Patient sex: M
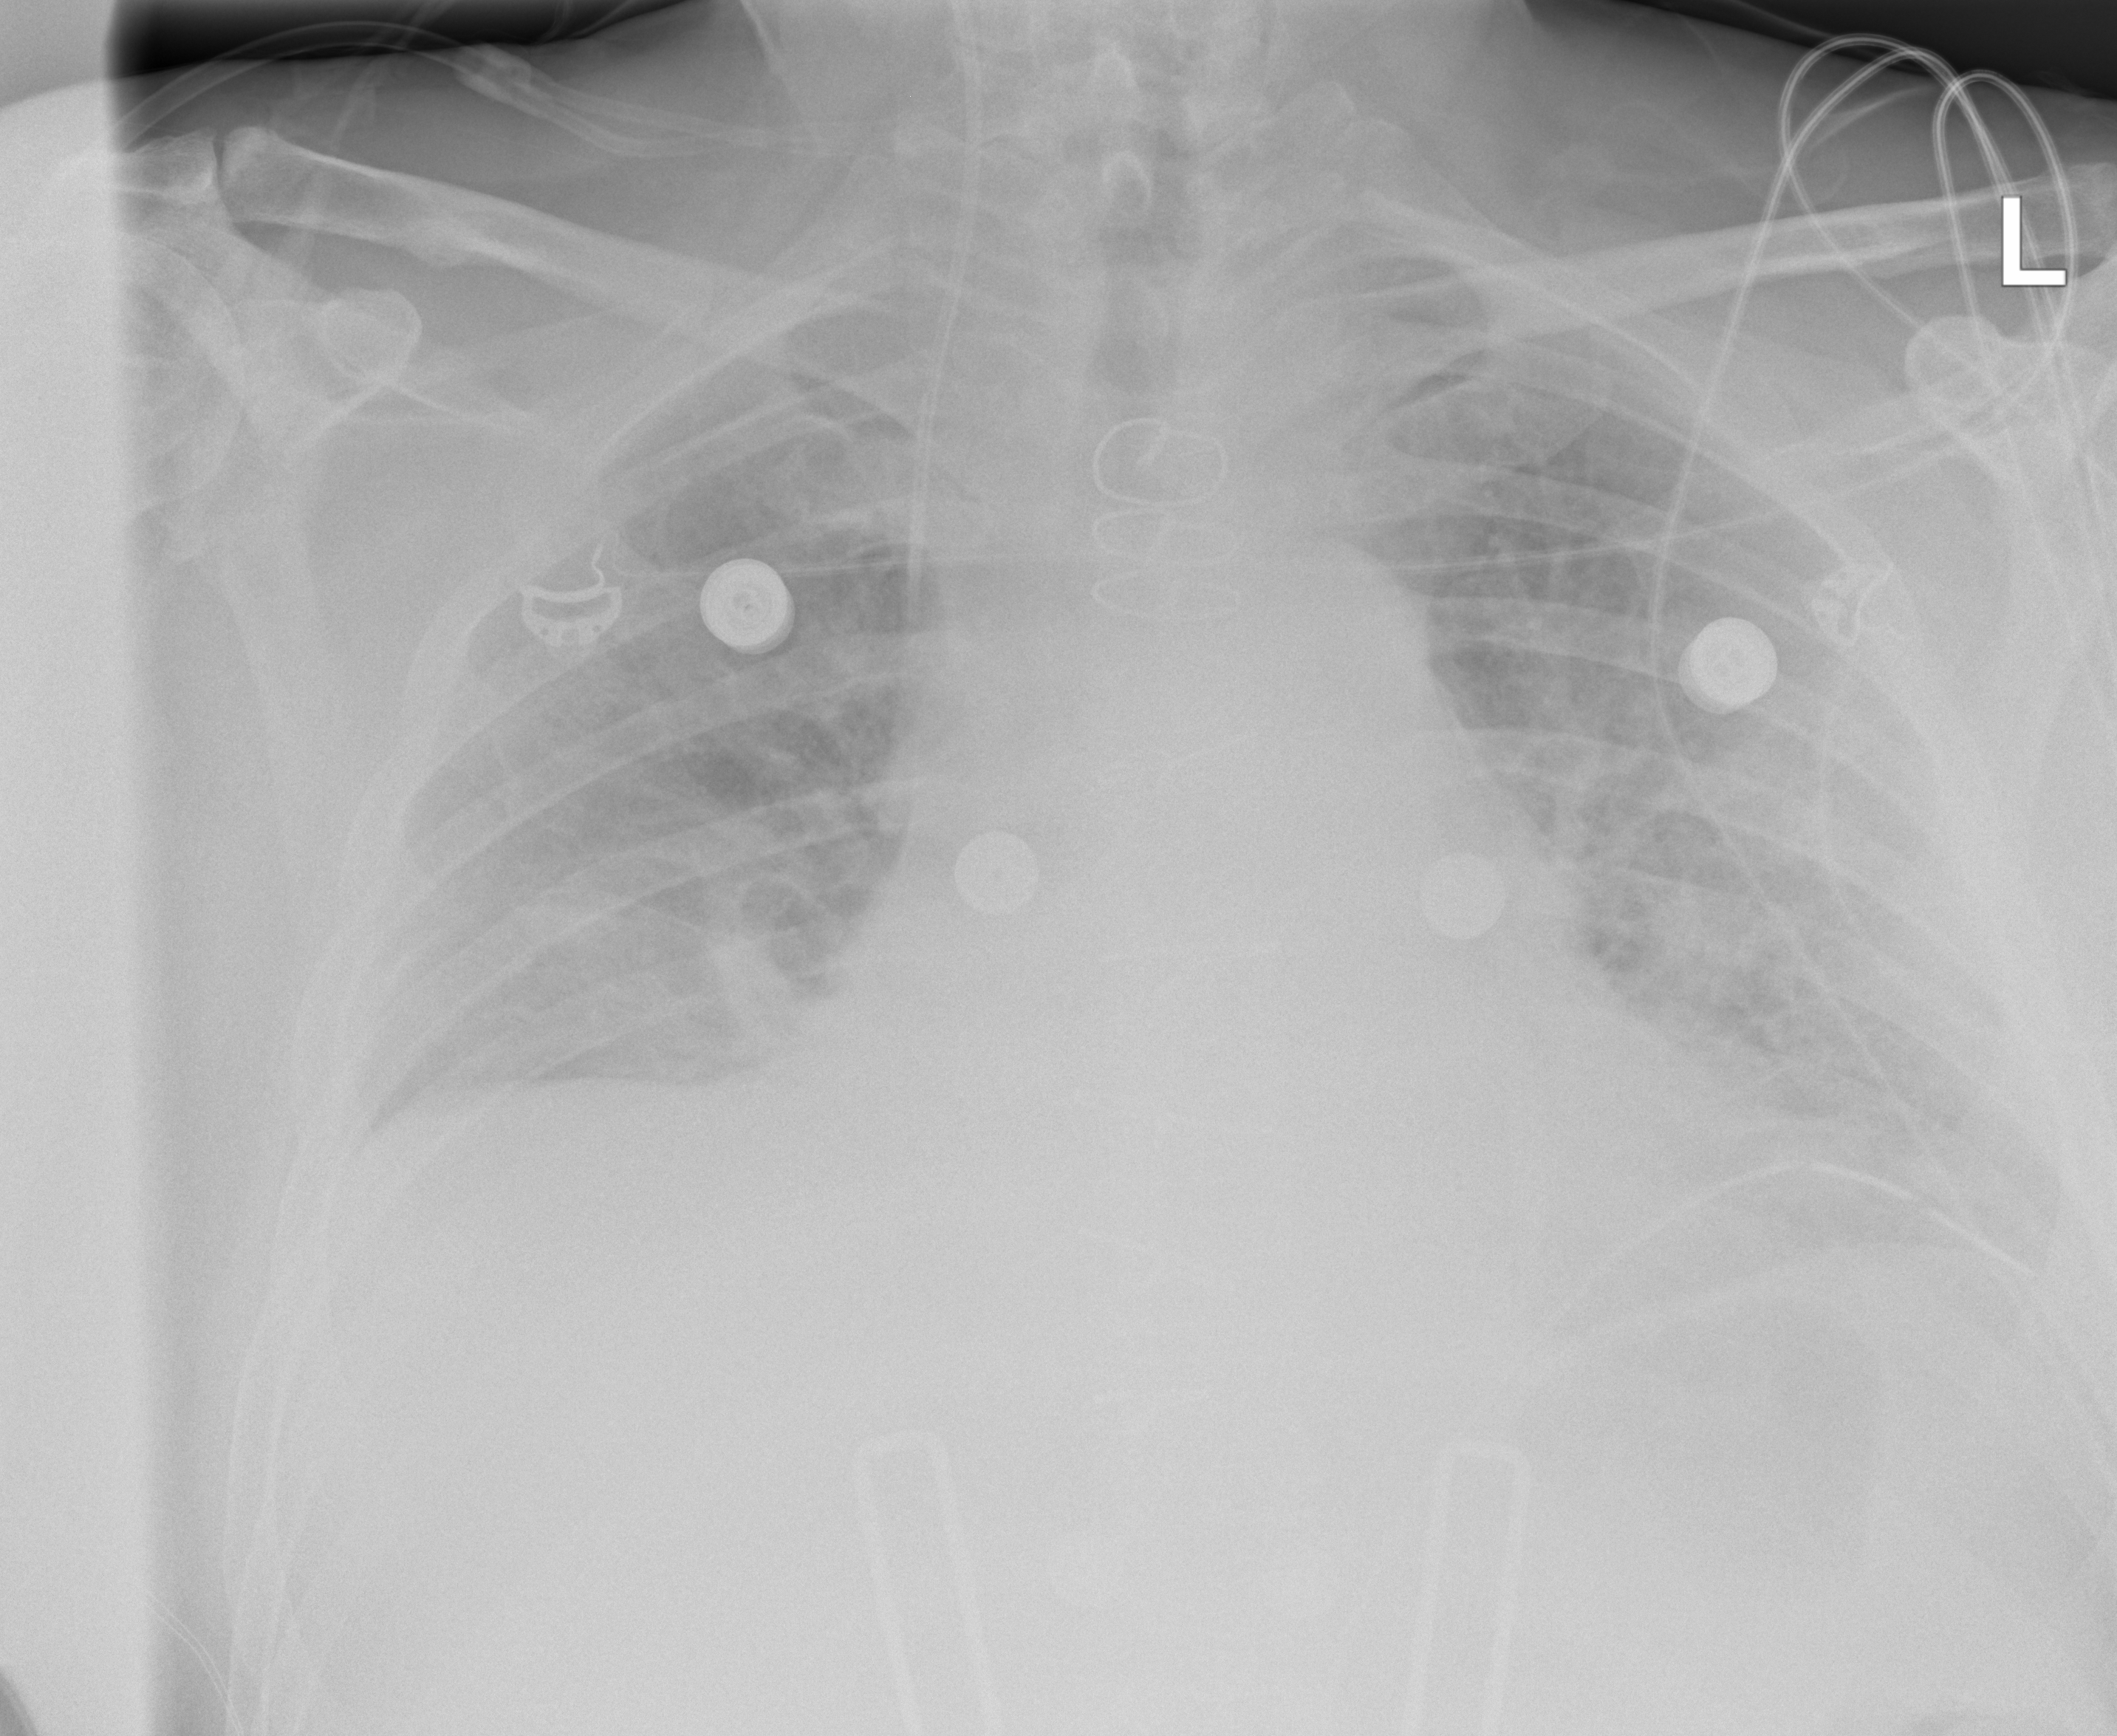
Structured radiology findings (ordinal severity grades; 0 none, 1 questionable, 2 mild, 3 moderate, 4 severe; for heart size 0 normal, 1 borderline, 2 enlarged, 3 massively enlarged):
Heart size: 1
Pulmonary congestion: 1
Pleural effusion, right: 1
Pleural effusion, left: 1
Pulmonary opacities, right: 0
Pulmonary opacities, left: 0
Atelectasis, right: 2
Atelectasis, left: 2